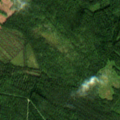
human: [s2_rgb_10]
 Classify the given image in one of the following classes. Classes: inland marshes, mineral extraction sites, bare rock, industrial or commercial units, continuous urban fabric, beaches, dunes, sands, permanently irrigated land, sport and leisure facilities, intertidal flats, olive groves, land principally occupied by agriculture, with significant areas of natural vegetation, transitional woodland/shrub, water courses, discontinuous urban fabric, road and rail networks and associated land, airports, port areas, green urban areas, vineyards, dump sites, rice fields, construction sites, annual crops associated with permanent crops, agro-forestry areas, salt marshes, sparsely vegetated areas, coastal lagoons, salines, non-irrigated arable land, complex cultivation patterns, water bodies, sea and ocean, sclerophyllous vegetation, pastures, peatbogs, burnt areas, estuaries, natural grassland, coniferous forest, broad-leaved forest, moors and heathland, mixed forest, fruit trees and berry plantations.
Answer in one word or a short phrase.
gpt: coniferous forest, mixed forest, transitional woodland/shrub